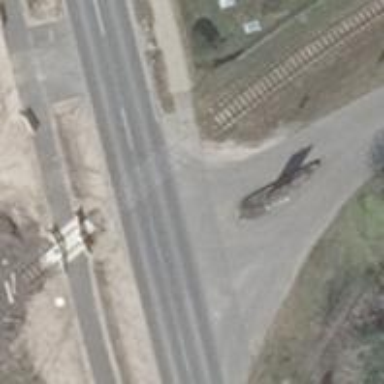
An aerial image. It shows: Level crossing along the railway.